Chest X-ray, PA view. Patient: 47 years old, sex M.
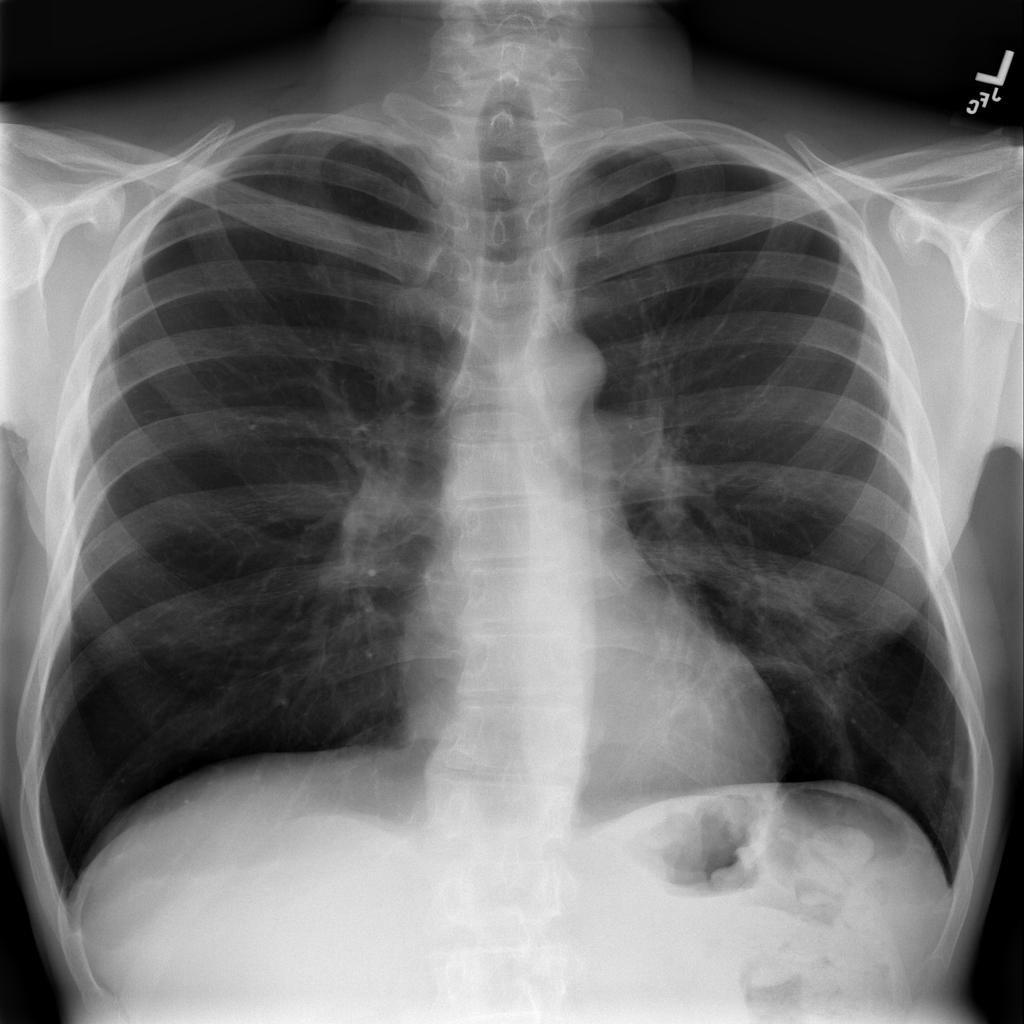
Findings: Consolidation